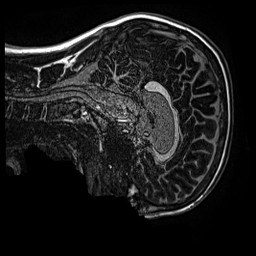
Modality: MP2RAGE
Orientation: sagittal
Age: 12
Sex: male
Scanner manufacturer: siemens
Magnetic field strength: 3 T
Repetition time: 4 s
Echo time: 0.00299 s